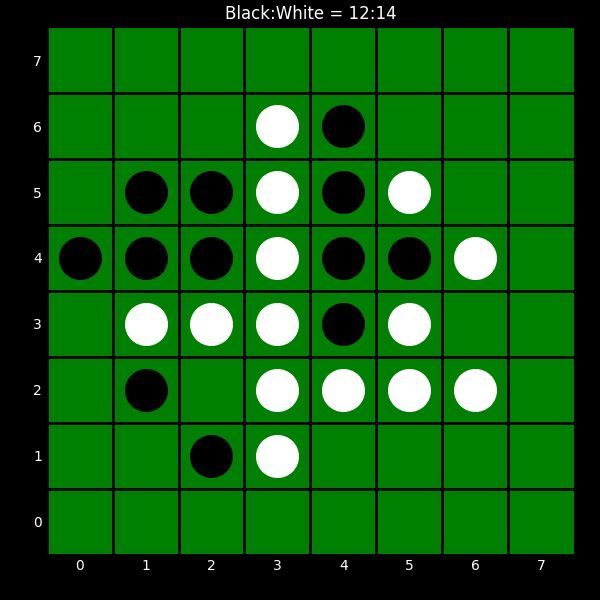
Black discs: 12
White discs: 14